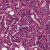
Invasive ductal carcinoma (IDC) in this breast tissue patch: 1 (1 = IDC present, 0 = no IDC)